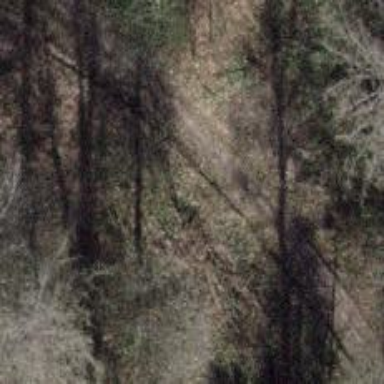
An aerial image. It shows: Path.